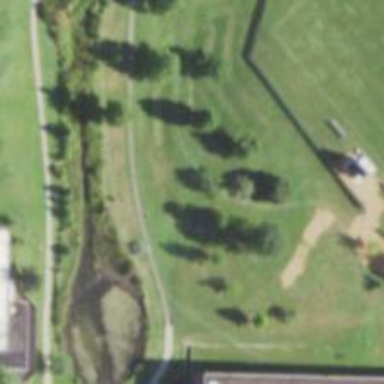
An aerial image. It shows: Disc golf tee.